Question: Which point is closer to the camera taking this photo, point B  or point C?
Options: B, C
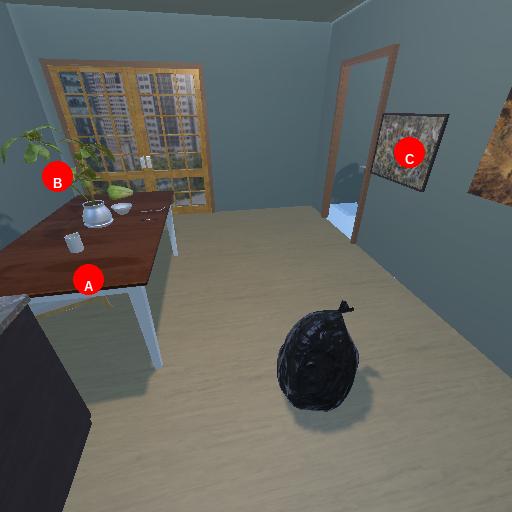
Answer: B